Question: So i was solving the Taylor series , which is here:

This is the code :
'''
#define _CRT_SECURE_NO_WARNINGS
#include<conio.h>
#include<stdio.h>
#include<math.h>
long double Fact(long double h) {
if (h <= 0) return 1;
else return h*Fact(h - 1);
}
void main(void) {
int p = 0;
long double s = 0, k = 0, c = 0, l = 0,d=0;
int n = 0, x = 0;
printf(" n ");
scanf("%d", &n);
printf(" x ");
scanf("%d", &x);
d = x;
while (n>=0) {
k = pow(-1, n);
c = (2 * n + 1);
l = Fact(c);
d = pow(x, 2 * n + 1);
s = s+ ((k / l)*d);
n = n - 1;
}
printf("Result : %.16LG
", s);
_getch();
}
'''
The question is : how could a long double be grater than 2^80 value if I enter 'n = 16' and 'x = 2,147,483,646' but it still writes correct result (i compared the result of the programm with wolfram alfa)
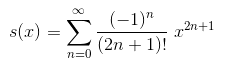
Answer: Let's imagine that I decided to invent my own data type, which I'd call 'bloat' (like 'float', geddit?). This type would be just one byte wide (8 bits) and use the following representation: bit #0 (the least-significant one) has weight 4 = 1, bit #1 has weight 4 = 4, bit #2 has weight 4 = 16, bit #3 has weight 4 = 64 and so on and so forth.
The combination of bits '<PHONE>' in 'bloat' would stand for '1 + 256 = 257'. The maximum value representable in 'bloat' would be '<PHONE>', which is '21845'. So, here you are: using my freshly invented 'bloat' type I managed to represent value '21845' in just 8 bits of memory. '21845' is greater than 2, yet I somehow managed to squeeze it into just 8 bits! How did I achieve that?
Easy: in order to "stretch" the apparent range of my type I sacrificed some intermediate values. My 'bloat' type cannot represent number '2', for one example. It can't represent number '66'. And so on. There are lots of values under '21845' that my 'bloat' cannot represent. If you count all possible different values my 'bloat' represent, you will discover that there are exactly '256' of them, i.e exactly 2 different values are representable.
Floating-point types, like your 'long double' employ pretty much the same principle to "stretch" their range. Their internal format and properties are more complicated than those of my 'bloat', but the underlying idea is the same: the absolute range of a 80-bit floating-point type is much much greater than 2 because it "skips" (cannot represent) lots and lots of values inside that range.
The exact details of their internal representation are <URL>.